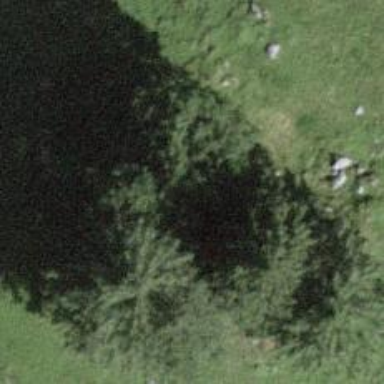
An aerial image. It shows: Evergreen tree with needle-leaved leaves.